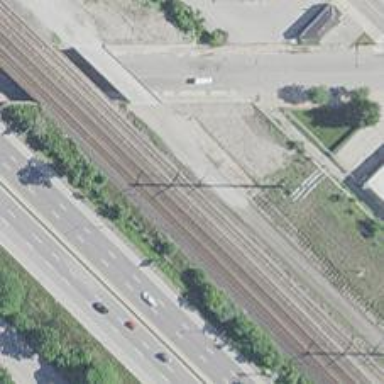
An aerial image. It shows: Railway siding for service.